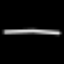
Label: line